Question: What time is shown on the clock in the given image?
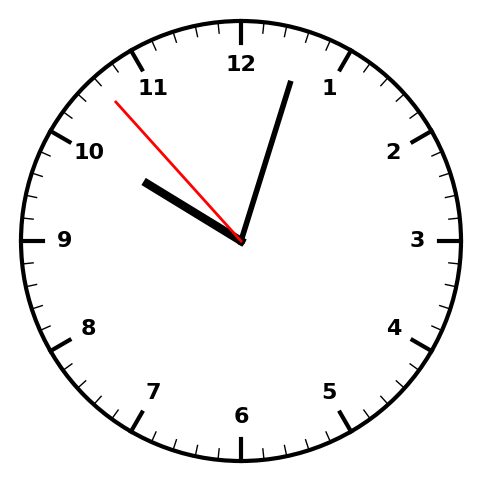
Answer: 10:02:53